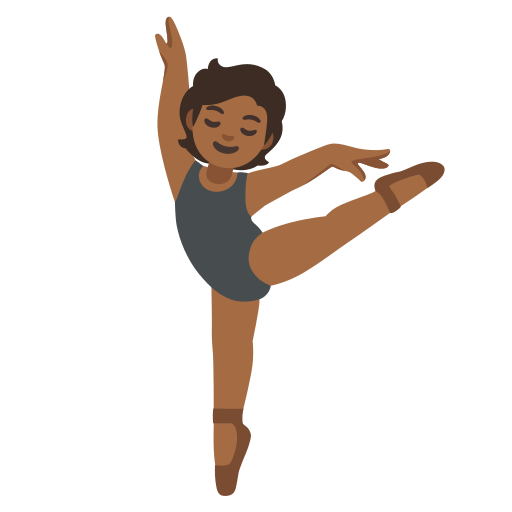
Emoji: 🧑🏾‍🩰